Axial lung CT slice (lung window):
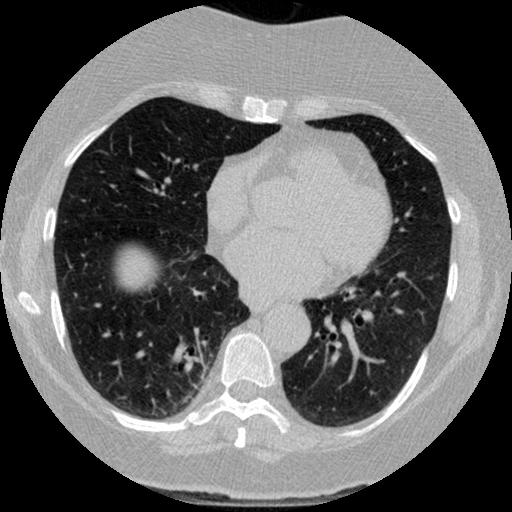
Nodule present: no